Field crop: maize
Growth stage: 2
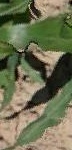
Species: maize